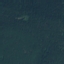
Label: Forest